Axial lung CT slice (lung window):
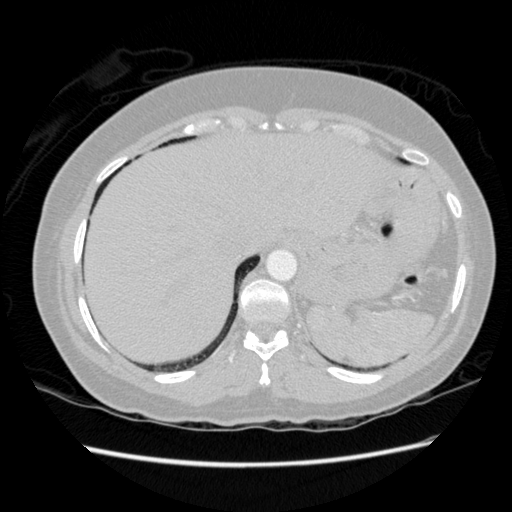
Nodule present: no